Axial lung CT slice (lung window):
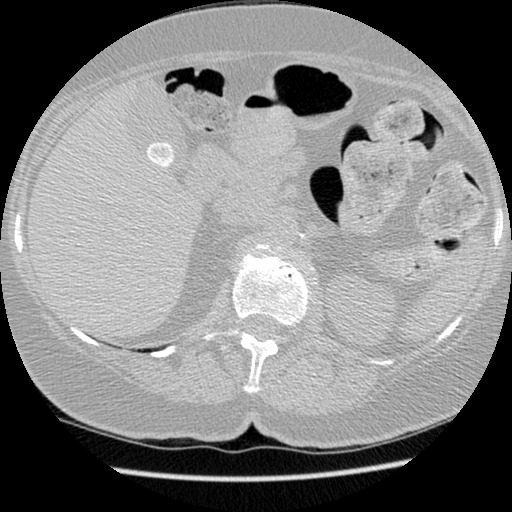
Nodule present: no